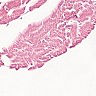
Metastatic tissue present: no